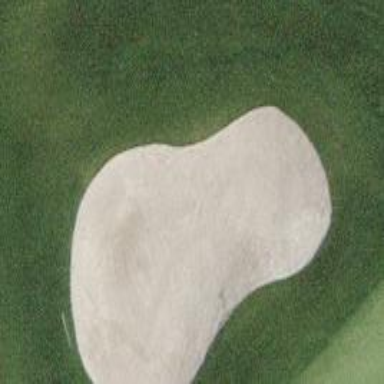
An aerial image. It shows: Sandy area is golf bunker.